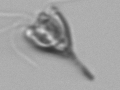
Label: Pyramimonas_longicauda